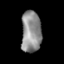
Tissue: skin
Cell type: Others
Senescence score: 0.7671
Nuclear area (px): 812
Mean DAPI intensity: 141.752